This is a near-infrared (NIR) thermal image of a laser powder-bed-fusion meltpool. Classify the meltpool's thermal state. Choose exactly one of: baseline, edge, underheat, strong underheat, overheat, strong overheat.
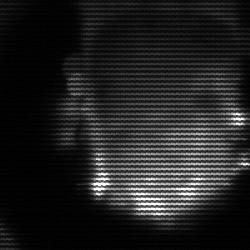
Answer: baseline